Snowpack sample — Rabbit Ears Pass, Jackson County, Colorado, USA (12/17/25, 1:08 PM MST)
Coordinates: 40.387, -106.625
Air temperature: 34 °F
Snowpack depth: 46 cm
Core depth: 10 cm
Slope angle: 6°, slope face: 165°
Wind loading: medium
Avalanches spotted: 0
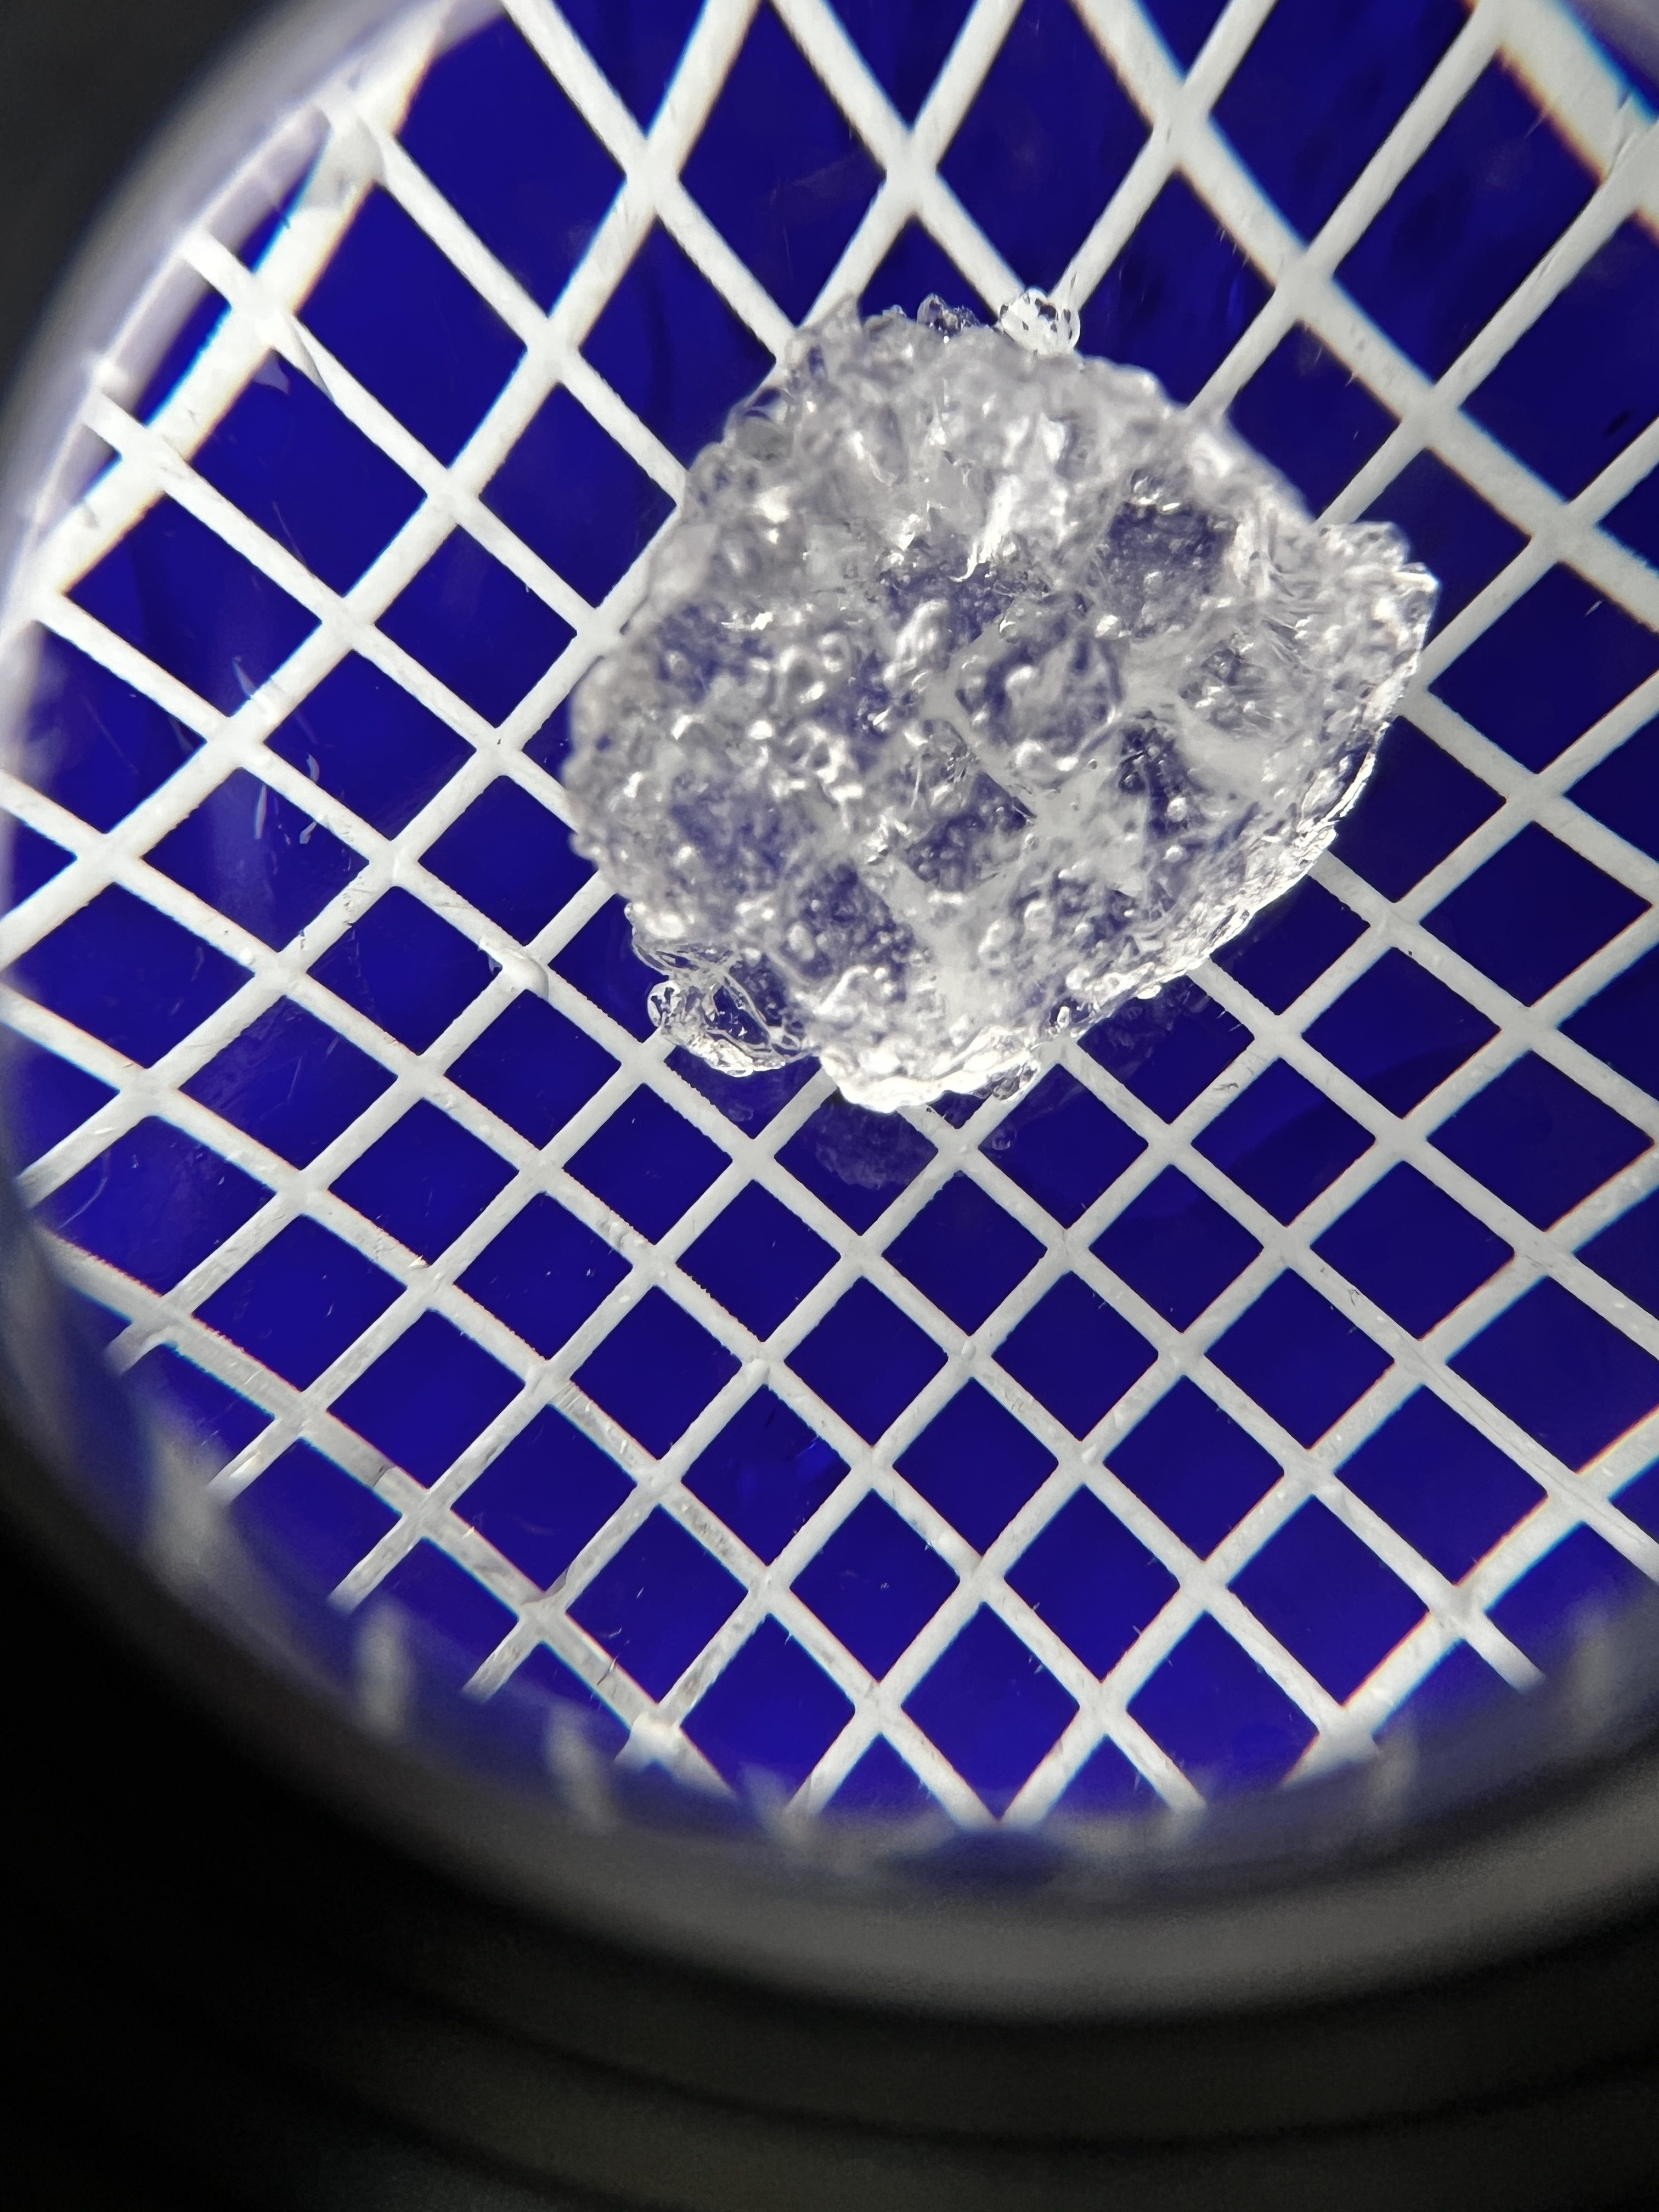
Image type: magnified_profile
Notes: No avalanches spotted nearby, although collected in a meadowy area with minimal risk on this face of the pass.